Question: Hi I need inputs on achieving the following scenario.
I have two user groups "Teachers" and "Students" and I have one calendar portlet on my portal. I want to give access to only "Teachers" group to create new event/ and delete events in the calendar portlet and the students to only view the calendar.
Can anyone let me know how this particular scenario be implemented ?
Thanks
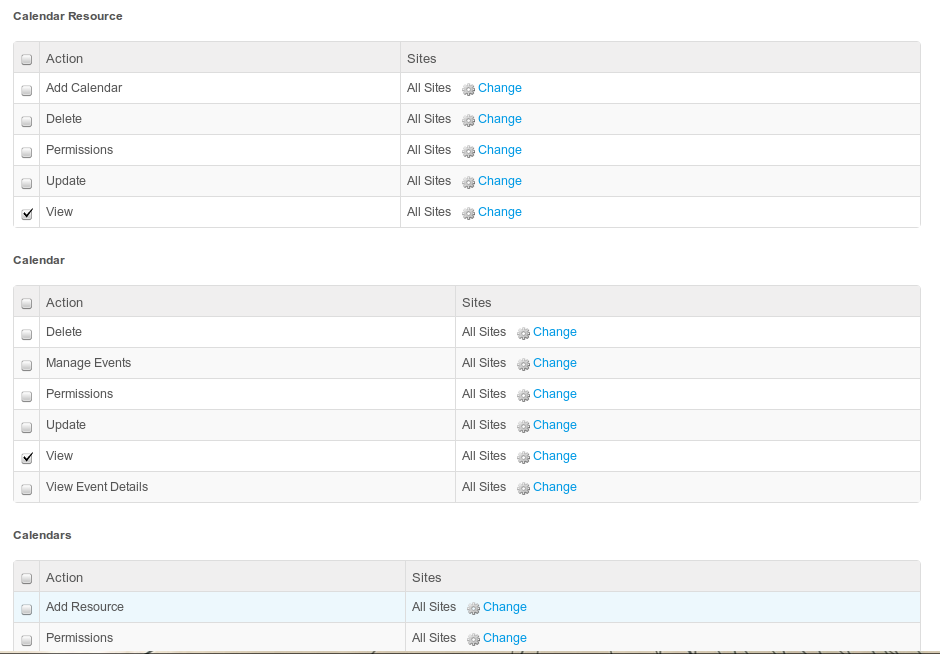
Answer: The problem here is that calendar-portlet and calendar-entry is not the same. The calendar portlet is only "window" to all calendars that user has viewable access. However, the permission should be configured for calendars not for calendar-portlet. See the attachment: